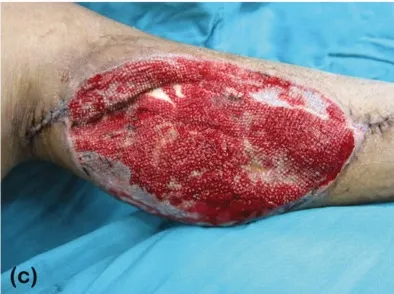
(c) The wound had granulated well for STSG coverage.
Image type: medical_photograph (other_medical_photograph)